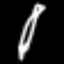
Label: pencil